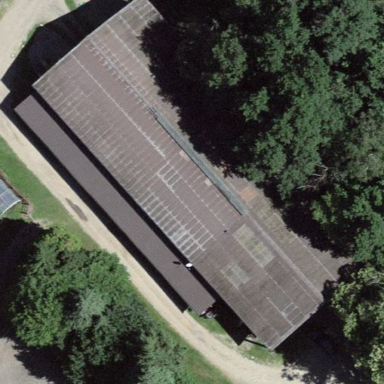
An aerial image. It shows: Stable building.